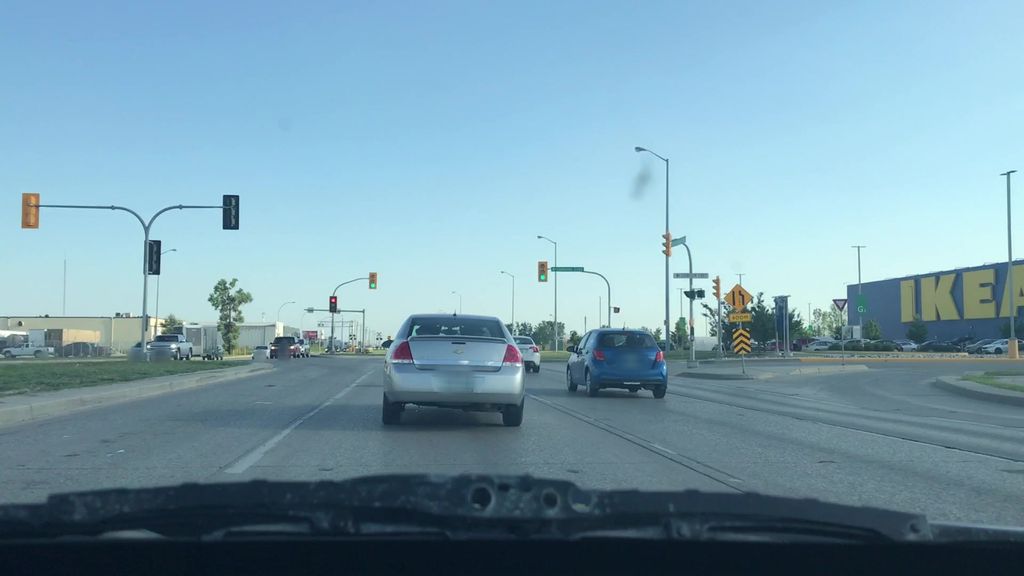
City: winnipeg